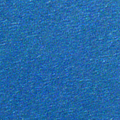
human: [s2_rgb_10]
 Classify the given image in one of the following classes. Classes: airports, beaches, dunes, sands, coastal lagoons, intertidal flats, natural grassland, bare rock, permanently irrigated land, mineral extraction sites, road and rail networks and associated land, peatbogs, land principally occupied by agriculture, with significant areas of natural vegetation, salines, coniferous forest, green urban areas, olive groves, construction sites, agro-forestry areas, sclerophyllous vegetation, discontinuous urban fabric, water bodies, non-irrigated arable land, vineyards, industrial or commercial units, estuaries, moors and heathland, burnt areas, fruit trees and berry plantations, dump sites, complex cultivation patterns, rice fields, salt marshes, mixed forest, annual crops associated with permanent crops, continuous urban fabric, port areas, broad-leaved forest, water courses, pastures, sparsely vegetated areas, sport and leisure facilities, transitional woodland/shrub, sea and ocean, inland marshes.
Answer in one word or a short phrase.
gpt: sea and ocean